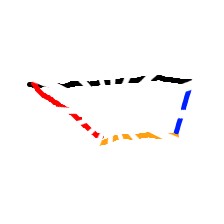
Shape: trapezoid